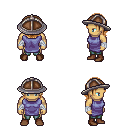
a pixel art fantasy rpg character, male body template, human, tanned skin, chain tabard jacket, teal pants, brown long bangs hairstyle, chain helm, white cloth bandages, brown shoes, four views (front, back, left, right), 2x2 character sprite sheet, small pixel art, hard edges, no anti-aliasing